Question:
Am trying to run appium tool for testing apps. While starting appium server i finished all setting right way. When appium running the app will start at time but suddently it get crash.
Yes.Am using Xcode 6.0 and Appium 1.3.4
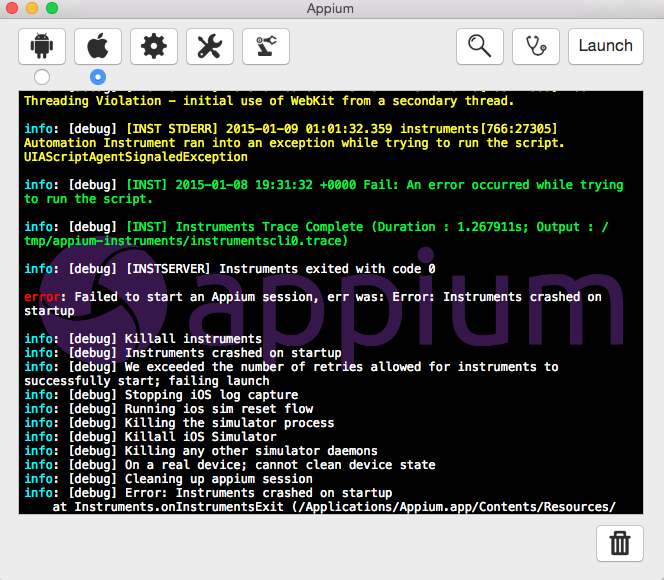
Answer: Make sure the .app file you are using is build for simulator if you are running appium for simulator and a different build i.e the build for device if you want to run it into real device....This is one of the cause which causes the instruments to crash at start up.